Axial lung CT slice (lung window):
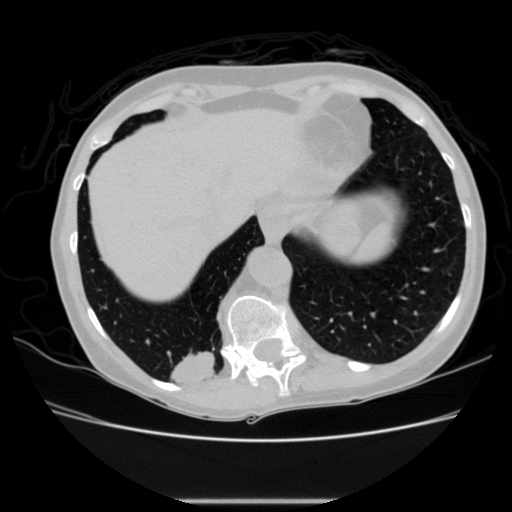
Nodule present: no